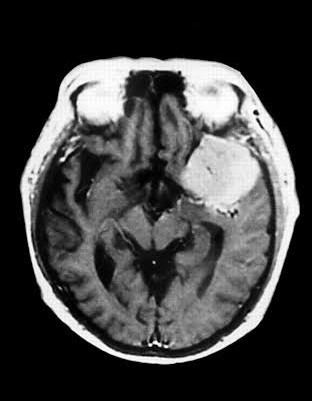
Label: meningioma